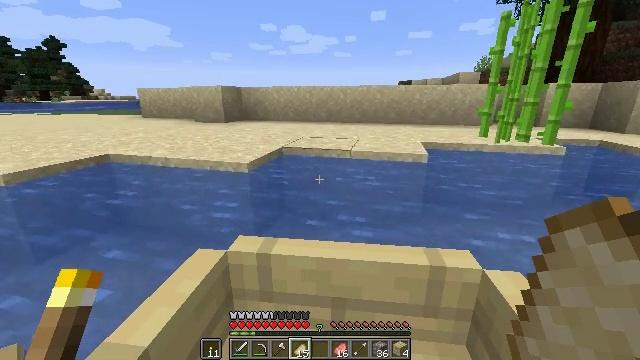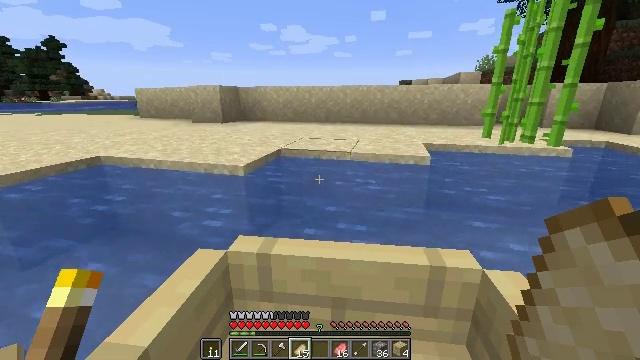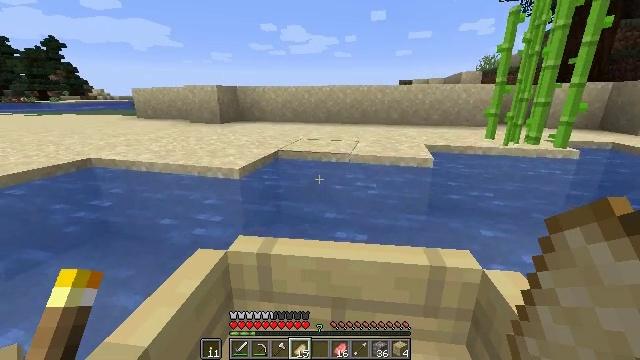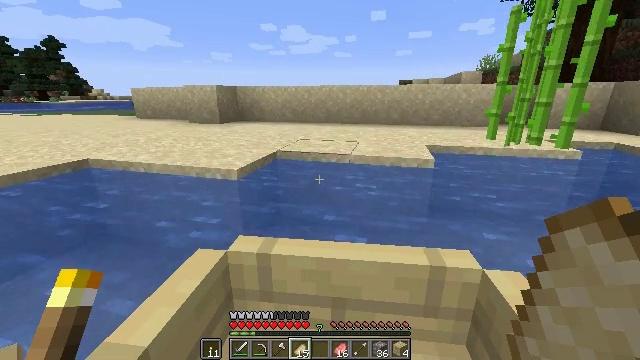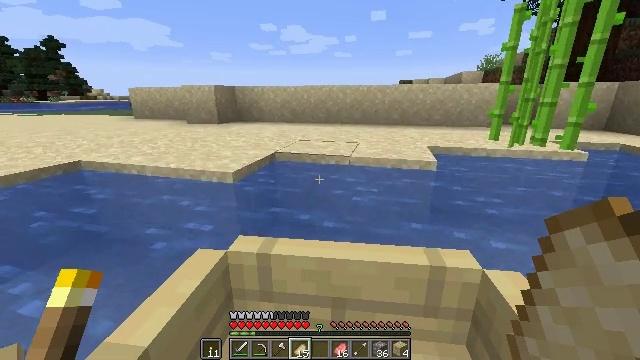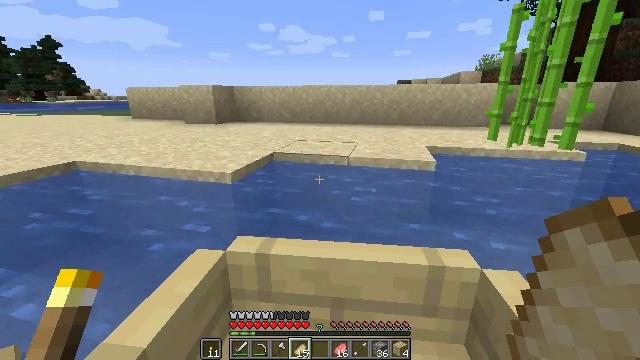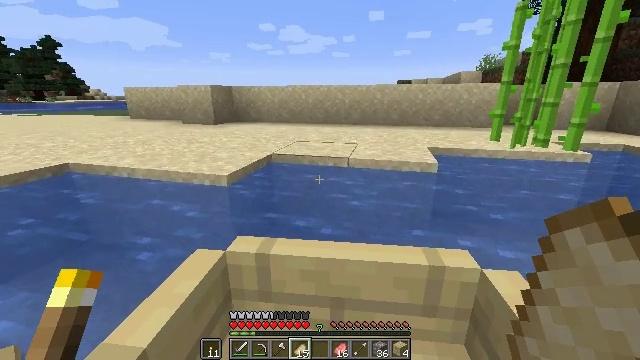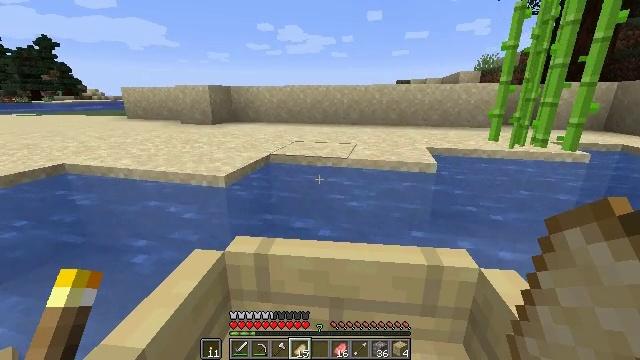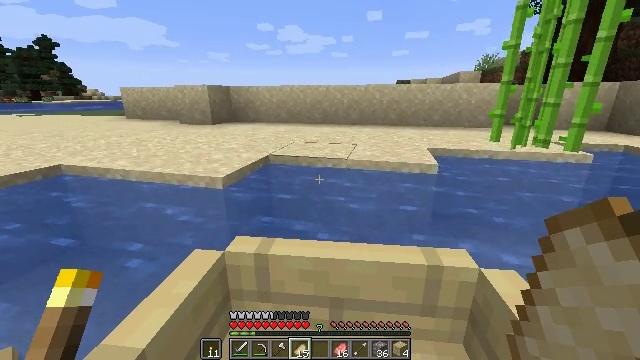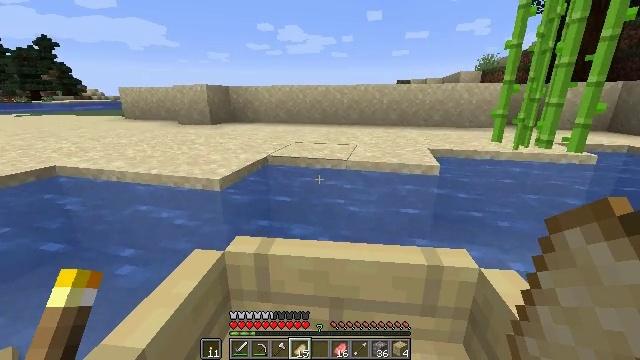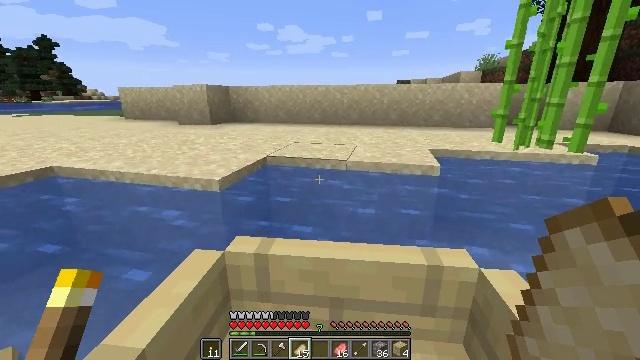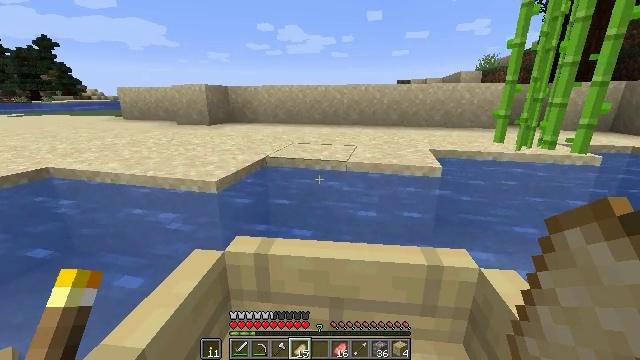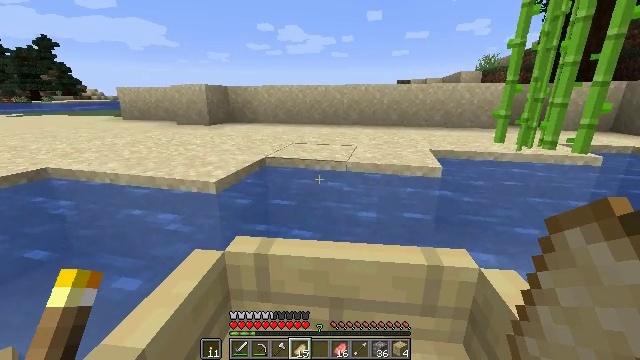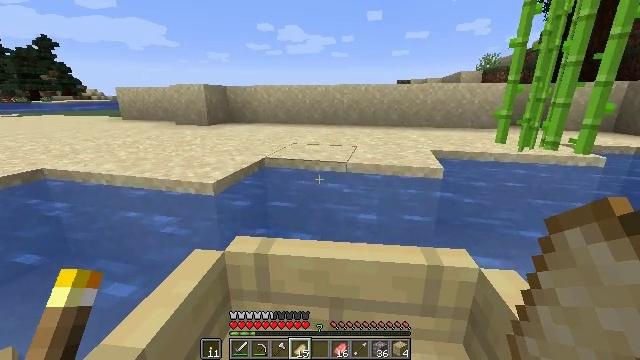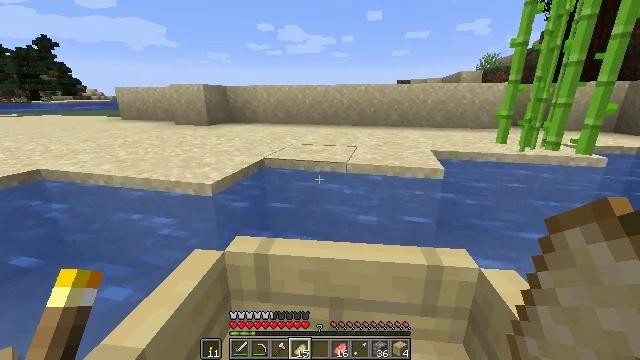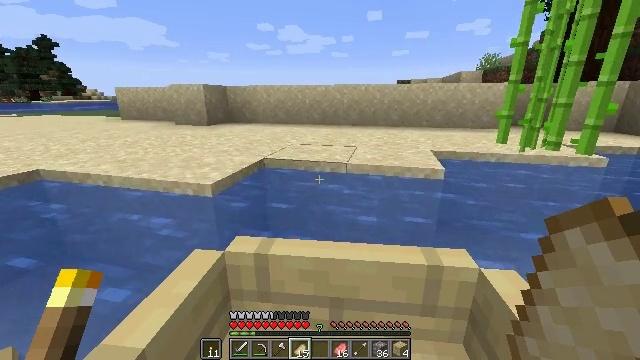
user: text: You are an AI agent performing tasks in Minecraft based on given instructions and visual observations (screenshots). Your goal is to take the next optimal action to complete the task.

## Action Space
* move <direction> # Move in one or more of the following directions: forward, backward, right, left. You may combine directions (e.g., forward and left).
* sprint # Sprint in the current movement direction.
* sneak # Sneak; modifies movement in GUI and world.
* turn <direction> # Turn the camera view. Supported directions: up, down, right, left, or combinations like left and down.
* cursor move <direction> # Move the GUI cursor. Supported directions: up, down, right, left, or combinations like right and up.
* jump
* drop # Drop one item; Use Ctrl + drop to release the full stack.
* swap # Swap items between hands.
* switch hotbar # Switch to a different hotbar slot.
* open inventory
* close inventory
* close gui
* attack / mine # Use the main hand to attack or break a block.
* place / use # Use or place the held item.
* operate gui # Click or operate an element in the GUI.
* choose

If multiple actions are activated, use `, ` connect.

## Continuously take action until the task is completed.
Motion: motion action
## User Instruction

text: Break the sugar cane.
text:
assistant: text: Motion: no_op
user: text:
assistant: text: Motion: no_op
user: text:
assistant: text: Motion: no_op
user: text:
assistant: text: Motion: no_op
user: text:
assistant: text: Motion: no_op
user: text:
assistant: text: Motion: no_op
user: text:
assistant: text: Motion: no_op
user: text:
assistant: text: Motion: no_op
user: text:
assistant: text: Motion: no_op
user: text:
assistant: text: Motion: no_op
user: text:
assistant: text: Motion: no_op
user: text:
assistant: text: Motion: no_op
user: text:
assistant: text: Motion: no_op
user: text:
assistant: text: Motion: no_op
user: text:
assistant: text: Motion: no_op
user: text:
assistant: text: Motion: sneak
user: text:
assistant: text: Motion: sneak
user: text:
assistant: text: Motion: sneak
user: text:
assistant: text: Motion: switch to hotbar 3
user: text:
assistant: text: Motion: switch to hotbar 3
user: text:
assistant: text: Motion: switch to hotbar 3
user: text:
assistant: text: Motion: turn right and down, switch to hotbar 3
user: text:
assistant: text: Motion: turn right and down
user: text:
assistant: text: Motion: turn right and down
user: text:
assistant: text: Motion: turn down
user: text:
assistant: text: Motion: turn left and down
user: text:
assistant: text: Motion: turn right and down
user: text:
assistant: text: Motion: turn right and down, attack / mine
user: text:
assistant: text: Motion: turn right, attack / mine
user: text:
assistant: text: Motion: attack / mine